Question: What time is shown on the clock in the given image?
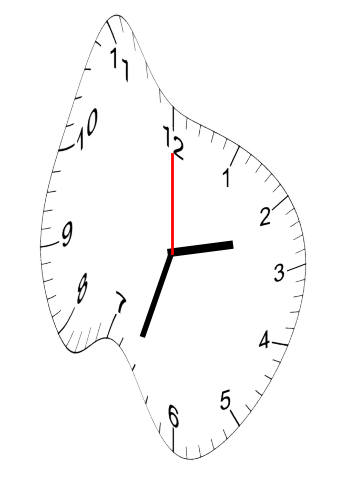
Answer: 02:33:00